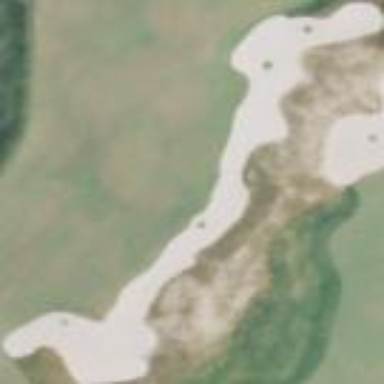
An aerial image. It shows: Golf bunker filled with natural sand.